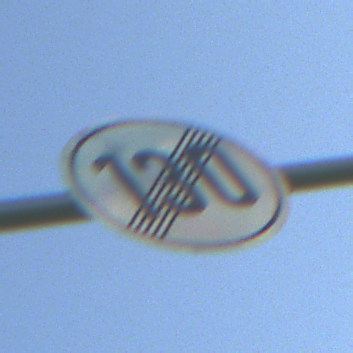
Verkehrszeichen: EndeGeschwindigkeit130
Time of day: MorningAfternoon
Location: Outdoor (Nature)
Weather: PartlyCloudy
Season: NotSpecified
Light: Natural